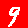
Digit: 9